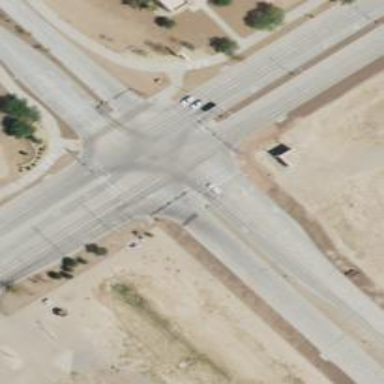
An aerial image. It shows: Crossing with line markings on the road.